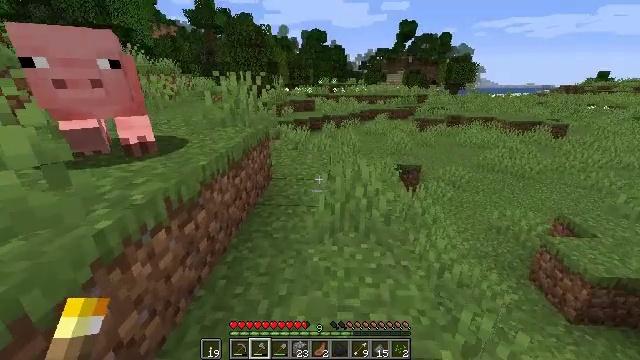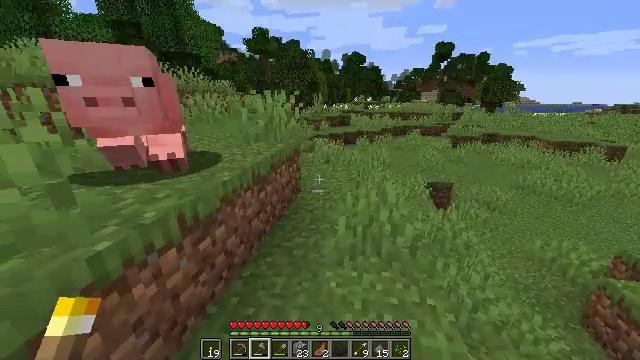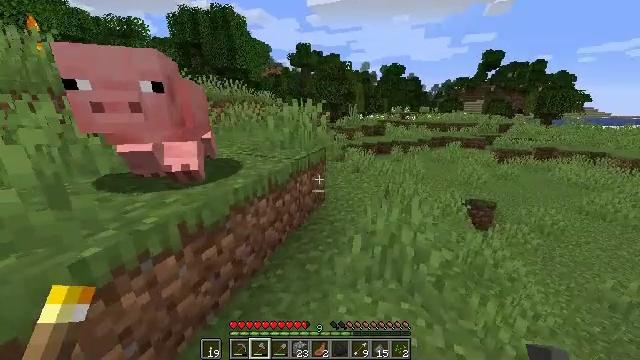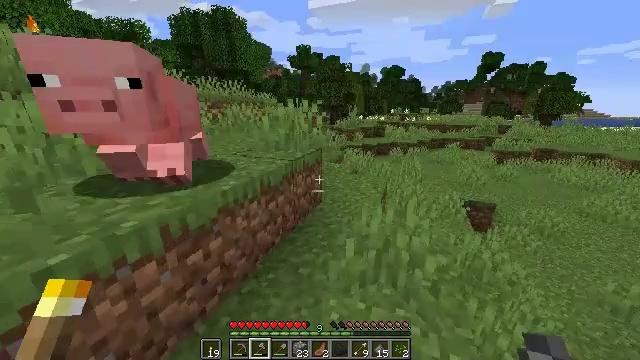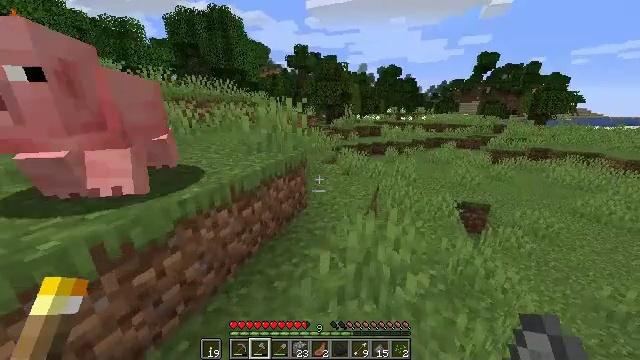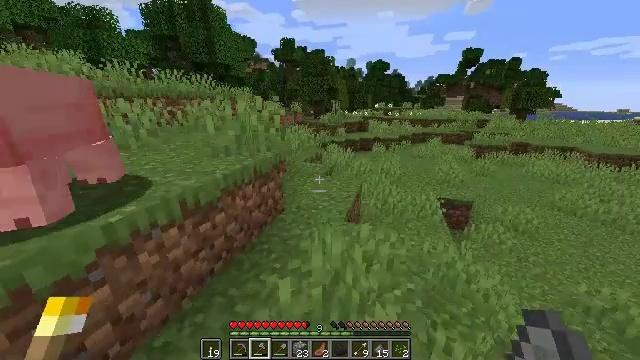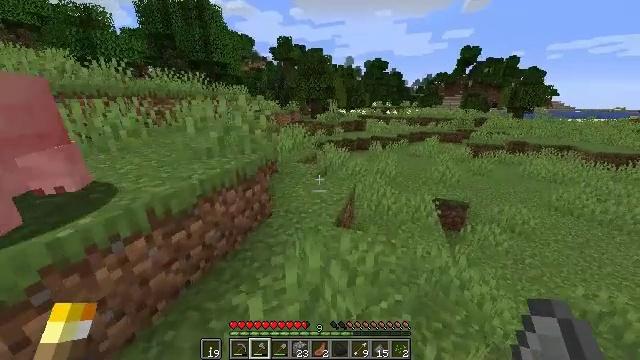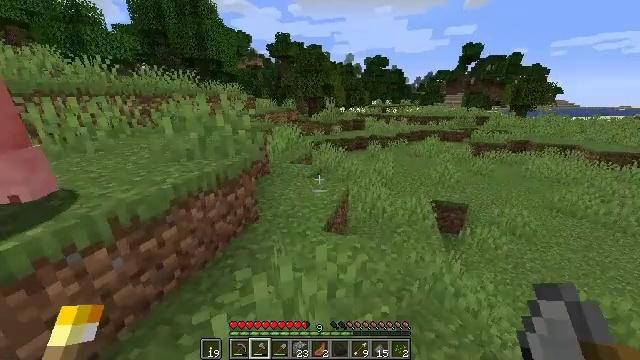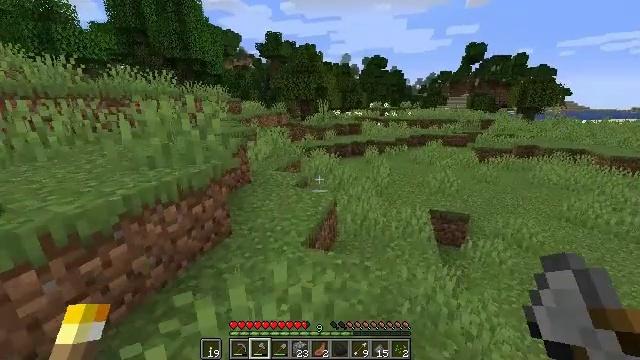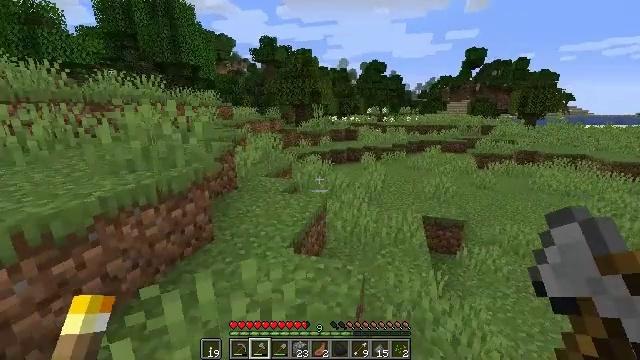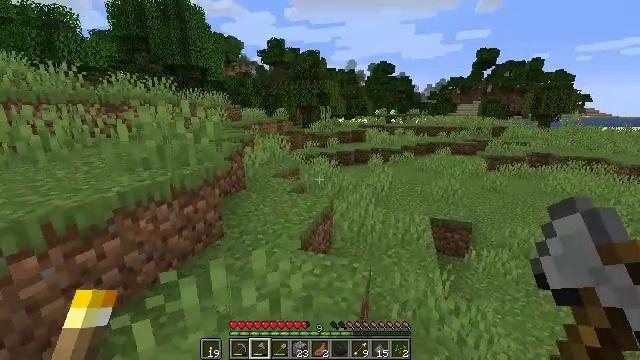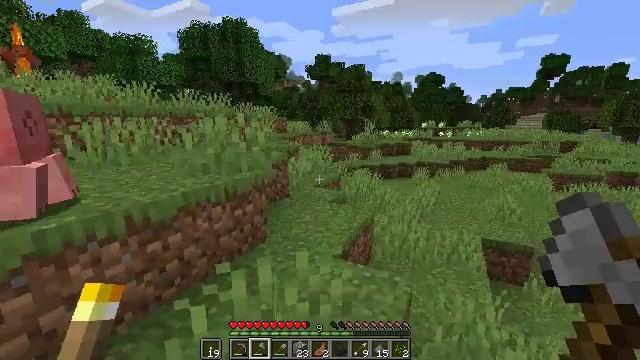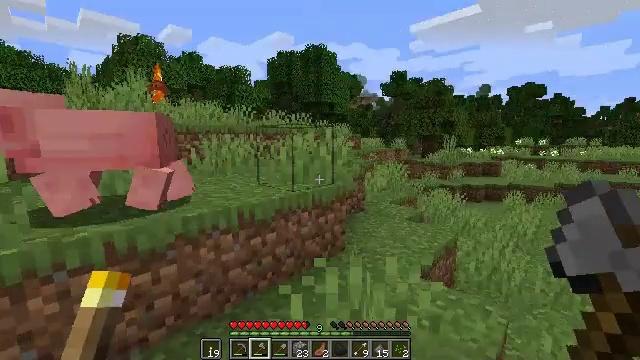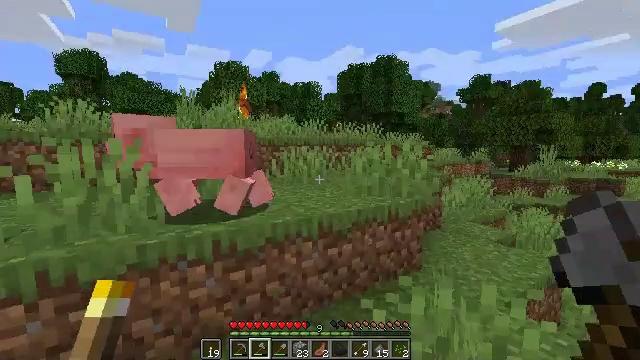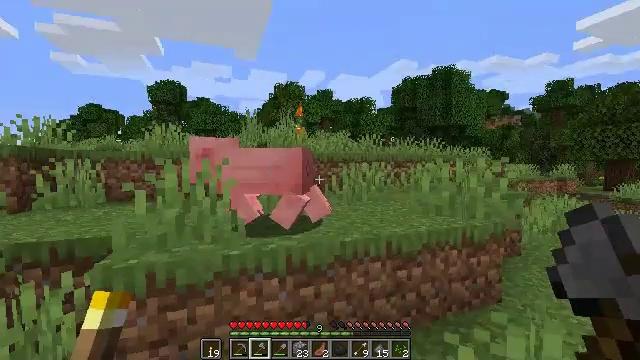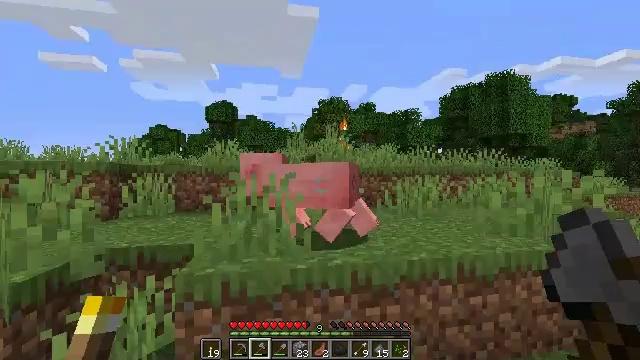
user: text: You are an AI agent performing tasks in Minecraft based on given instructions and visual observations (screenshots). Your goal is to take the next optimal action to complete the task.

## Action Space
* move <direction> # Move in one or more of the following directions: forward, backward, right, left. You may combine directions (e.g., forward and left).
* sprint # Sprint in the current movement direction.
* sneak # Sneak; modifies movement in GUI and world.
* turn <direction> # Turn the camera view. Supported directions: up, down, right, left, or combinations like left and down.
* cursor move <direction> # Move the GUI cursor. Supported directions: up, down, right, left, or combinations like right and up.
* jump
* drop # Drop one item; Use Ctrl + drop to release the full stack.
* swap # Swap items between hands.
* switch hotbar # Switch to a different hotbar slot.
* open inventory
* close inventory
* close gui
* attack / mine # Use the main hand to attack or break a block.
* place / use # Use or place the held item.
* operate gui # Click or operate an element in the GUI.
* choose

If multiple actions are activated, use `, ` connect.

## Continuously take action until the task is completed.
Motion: motion action
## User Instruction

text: Kill mobs.
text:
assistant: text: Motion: move forward and move right, sprint, turn left and up
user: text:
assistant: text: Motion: move forward and move right, sprint, turn left and up
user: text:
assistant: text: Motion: move forward and move right, sprint
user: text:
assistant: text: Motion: move forward and move right, sprint
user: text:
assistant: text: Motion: move forward and move right, sprint, turn right and down
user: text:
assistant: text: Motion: move right
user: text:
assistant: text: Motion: move right
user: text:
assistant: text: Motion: move back and move right, turn right and up
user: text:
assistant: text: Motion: move back, turn up
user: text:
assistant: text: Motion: move back and move left, turn left
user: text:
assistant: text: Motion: move back and move left, turn left and up
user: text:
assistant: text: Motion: move left, turn left and up
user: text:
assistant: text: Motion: move left, turn left and up
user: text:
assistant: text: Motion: move left, turn left and up
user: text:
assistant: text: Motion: turn left and up
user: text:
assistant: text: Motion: turn left and up
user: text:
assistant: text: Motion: turn left
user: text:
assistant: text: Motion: turn left
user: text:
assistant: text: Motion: turn left
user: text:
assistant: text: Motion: turn left
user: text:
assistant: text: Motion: move forward, turn right and down, jump
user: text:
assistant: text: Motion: move forward, turn right and down, jump
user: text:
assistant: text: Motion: move forward, turn right, jump
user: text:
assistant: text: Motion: move forward, jump
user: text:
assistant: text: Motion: move forward, turn left and up
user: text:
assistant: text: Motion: move forward, turn left and up
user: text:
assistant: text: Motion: move forward
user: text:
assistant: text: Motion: move forward, sprint
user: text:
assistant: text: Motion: move forward, sprint
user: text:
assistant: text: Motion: move forward and move left, sprint